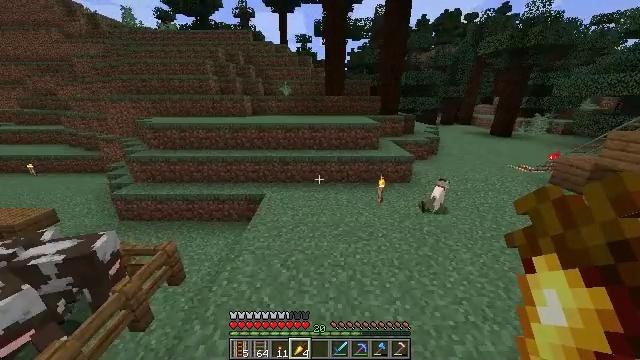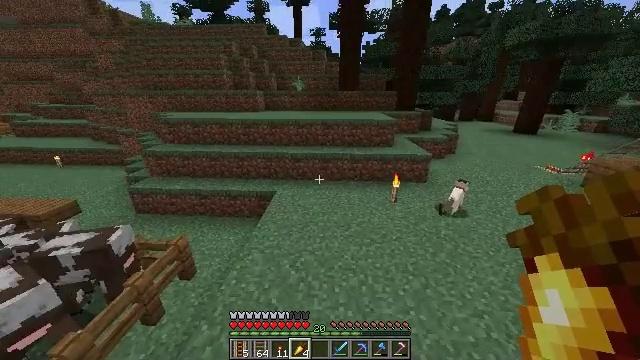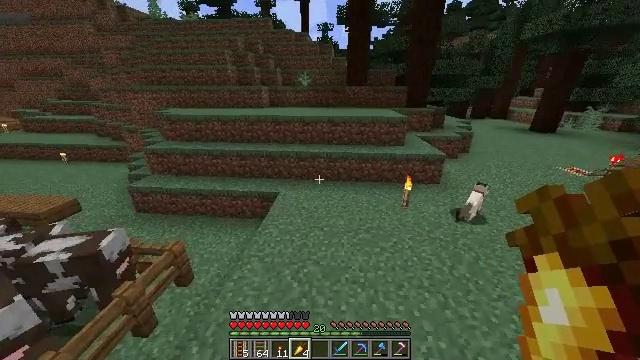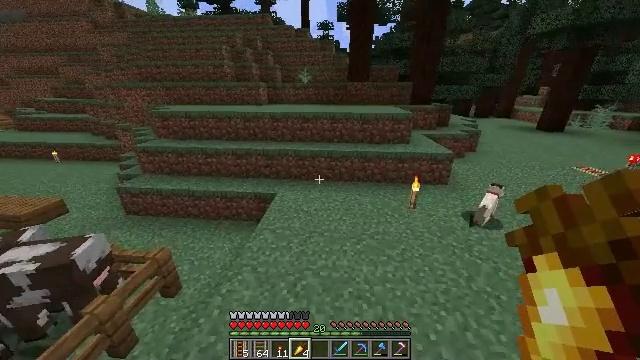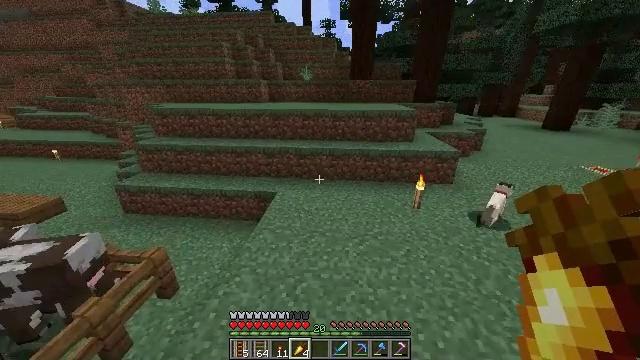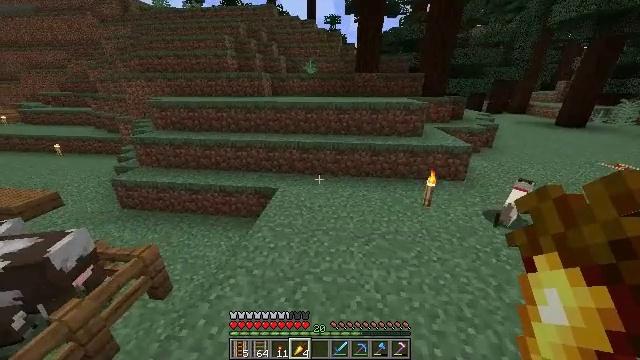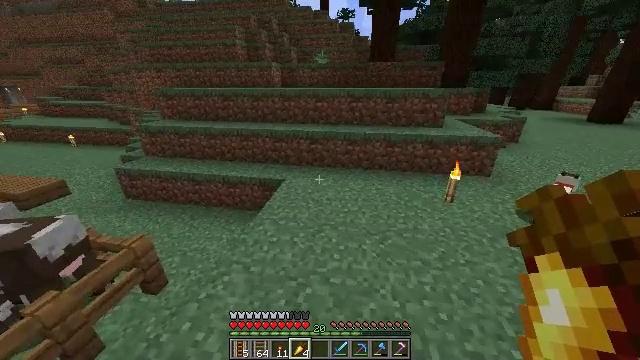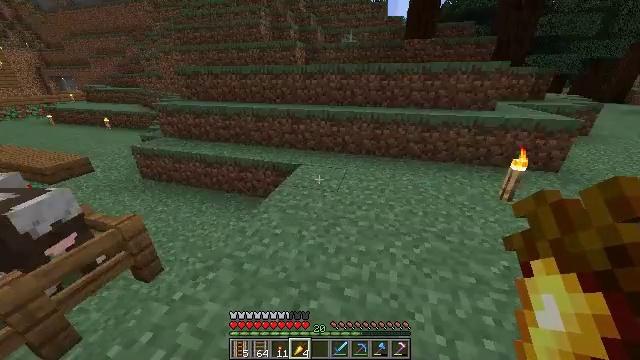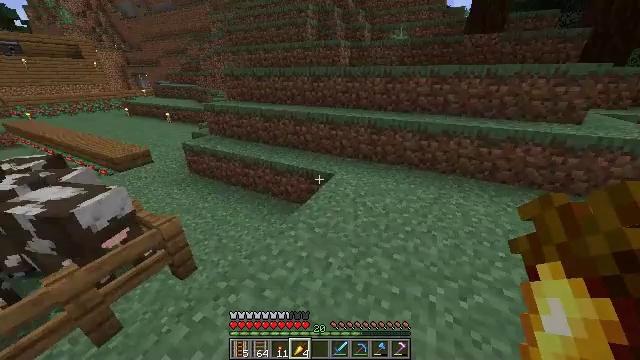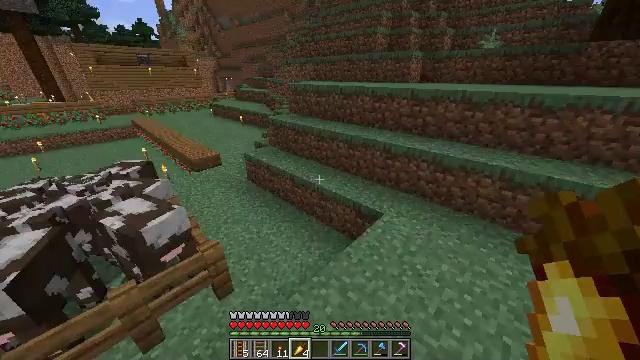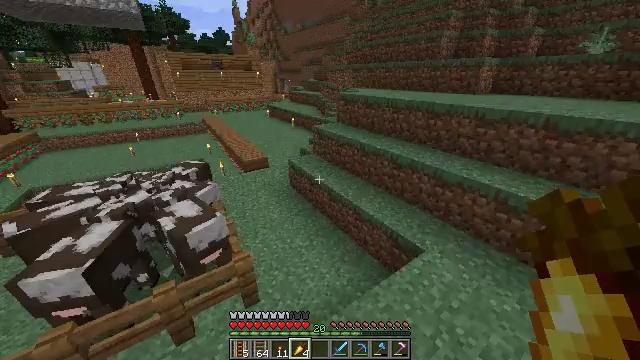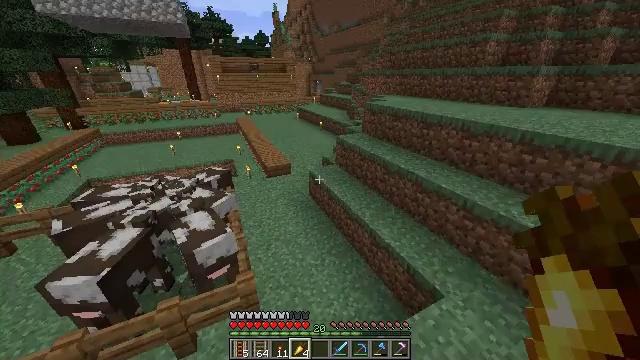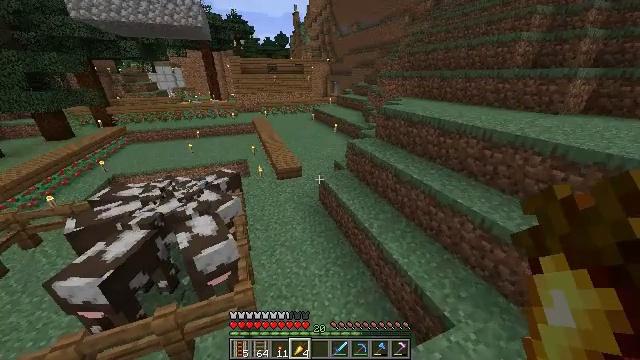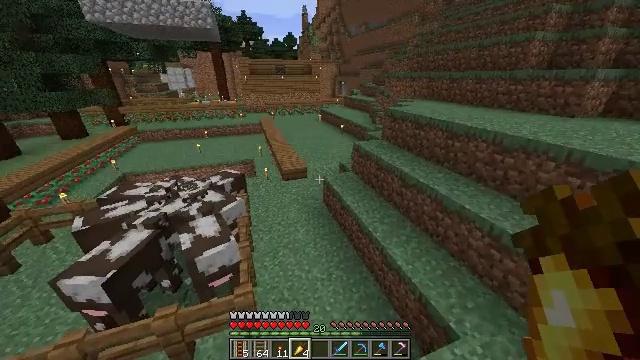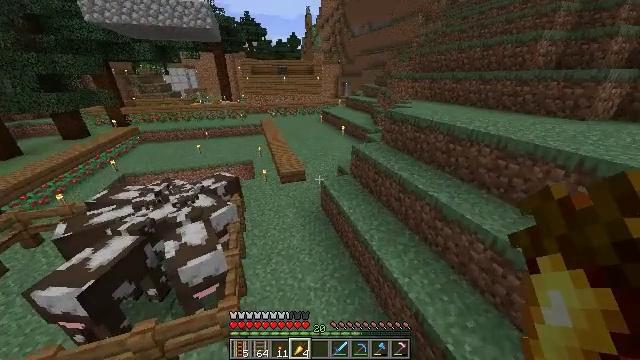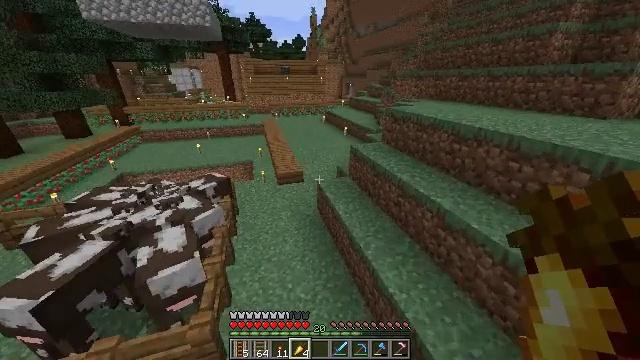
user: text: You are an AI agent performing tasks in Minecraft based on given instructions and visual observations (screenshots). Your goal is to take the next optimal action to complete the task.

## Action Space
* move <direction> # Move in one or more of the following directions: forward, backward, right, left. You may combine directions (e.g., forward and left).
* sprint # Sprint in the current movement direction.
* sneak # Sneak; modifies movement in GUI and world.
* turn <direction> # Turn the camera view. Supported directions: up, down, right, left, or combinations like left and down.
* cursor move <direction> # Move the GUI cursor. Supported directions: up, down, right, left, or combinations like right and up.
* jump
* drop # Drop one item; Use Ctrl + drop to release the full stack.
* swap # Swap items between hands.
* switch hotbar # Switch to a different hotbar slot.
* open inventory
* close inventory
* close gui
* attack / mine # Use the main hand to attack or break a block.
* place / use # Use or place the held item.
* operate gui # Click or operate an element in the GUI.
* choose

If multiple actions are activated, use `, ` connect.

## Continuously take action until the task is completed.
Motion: motion action
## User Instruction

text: Break the mature wheat plants.
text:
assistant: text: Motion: move forward, turn left and down, jump
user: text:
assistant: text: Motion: move forward, turn left, jump
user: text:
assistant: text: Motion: move forward, jump
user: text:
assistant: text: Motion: move forward, jump
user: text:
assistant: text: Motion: move forward, turn left, jump
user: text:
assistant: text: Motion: move forward, turn left, jump
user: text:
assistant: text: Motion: move forward, sprint, turn left and down, jump
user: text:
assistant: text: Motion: move forward, sprint, turn left, jump
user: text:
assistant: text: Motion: move forward, sprint, turn left, jump
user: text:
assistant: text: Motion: move forward, sprint, turn left, jump
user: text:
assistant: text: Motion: move forward, turn left, jump
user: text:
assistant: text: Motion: move forward, turn left, jump
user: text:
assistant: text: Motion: move forward, turn left, jump
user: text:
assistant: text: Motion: move forward, jump
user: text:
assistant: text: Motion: move forward, turn left, jump
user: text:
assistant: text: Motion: move forward, turn left, jump
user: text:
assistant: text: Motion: move forward, turn left, jump
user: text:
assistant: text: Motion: move forward, turn left, jump
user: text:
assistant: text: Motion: move forward, turn left, jump
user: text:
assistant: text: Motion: move forward, sprint, jump
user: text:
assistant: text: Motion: move forward, sprint, jump
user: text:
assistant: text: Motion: move forward, sprint, jump
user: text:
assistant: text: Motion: move forward, sprint, jump
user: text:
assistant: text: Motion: move forward, sprint, jump
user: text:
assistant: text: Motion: move forward, jump
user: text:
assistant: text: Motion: move forward, turn left, jump
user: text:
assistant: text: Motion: move forward, turn left, jump
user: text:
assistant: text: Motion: move forward, turn left
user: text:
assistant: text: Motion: move forward, turn left
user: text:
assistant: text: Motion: turn left